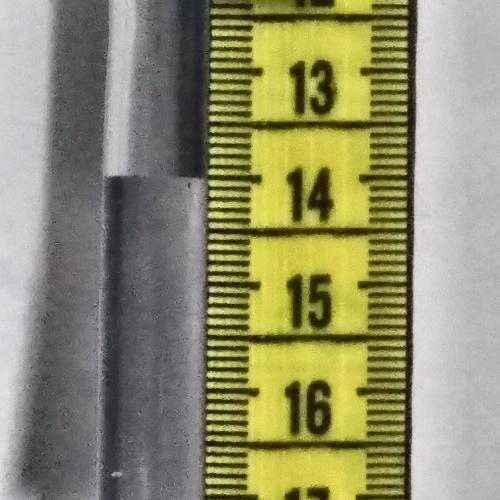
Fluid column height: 14.0 cm